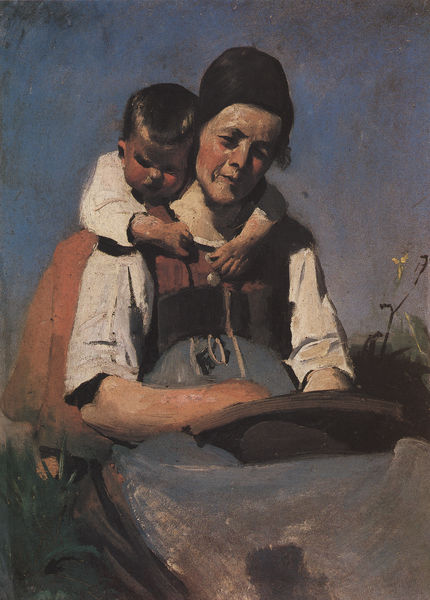
Titel: Bäuerin mit Kind
Künstler: Franz von Lenbach
Standort: Hannover
Institution: Niedersächsische Landesgalerie
Schlagwörter: blau, gemälde, haut, himmel, kopf, schatten, weiß, grob, impressionismus, landschaft, mädchen, ocker, sitzen, blume, blumen, braun, frankreich, frau, grau, haar, hintergrund, hut, kleid, kleider, köpfe, licht, nase, orange, rücken, schwarz, blüte, blüten, gras, gürtel, rot, wiese, beige, haube, malerei, rock, blond, gesichter, hemd, mütze, arm, arme, band, bluse, gesicht, halten, schale, schüssel, teller, ärmel, bildnis, hals, hände, portrait, porträt, öl, feld, gräser, halme, natur, pastos, sonne, haare, realismus, schnur, sitzend, familie, kind, mutter, tochter, knopf, locke, locken, schultern, arbeit, bauern, garten, deutschland, lächeln, schürze, magd, sommer, wangen, liebe, umarmung, zärtlichkeit, ruhen, mieder, backen, bäuerin, hitze, sonnenlicht, lila, violett, alm, baby, pause, rast, handarbeit, kopftuch, lesen, junge, wange, knöpfe, weste, grashalme, bauer, spiel, umarmen, eng, knabe, buch, grasbüschel, kleidchen, tracht, china, wärme, leibl, müde, dos, rouge, corinth, trubner, grad, lenbach, landwirtschaft, oma, waldmüller, nature, sohn, weise, robe, ärmchen, großmutter, bleu, leibchen, glücklich, menzel, enfant, geborgenheit, mere, tristesse, schmiegen, rote wangen, panier, triste, embrasser, hinnel, flachs, amr, baiser, lenach, muter und kind, rochter, lessive, sschale, mutt, porter